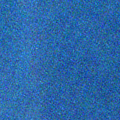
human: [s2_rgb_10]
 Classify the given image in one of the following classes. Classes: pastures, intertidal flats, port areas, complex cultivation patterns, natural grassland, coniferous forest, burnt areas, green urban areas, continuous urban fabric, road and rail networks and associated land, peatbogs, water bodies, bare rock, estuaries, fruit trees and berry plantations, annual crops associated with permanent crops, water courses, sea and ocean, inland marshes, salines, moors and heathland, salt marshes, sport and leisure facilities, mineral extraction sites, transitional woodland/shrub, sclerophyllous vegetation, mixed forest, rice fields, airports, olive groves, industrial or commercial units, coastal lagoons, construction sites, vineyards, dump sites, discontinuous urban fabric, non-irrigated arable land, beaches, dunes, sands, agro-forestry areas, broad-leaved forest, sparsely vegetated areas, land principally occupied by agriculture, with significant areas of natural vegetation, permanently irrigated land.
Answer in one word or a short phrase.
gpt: sea and ocean